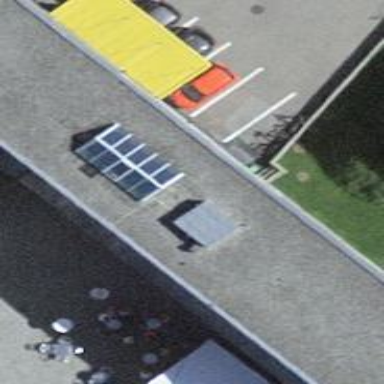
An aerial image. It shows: Café.